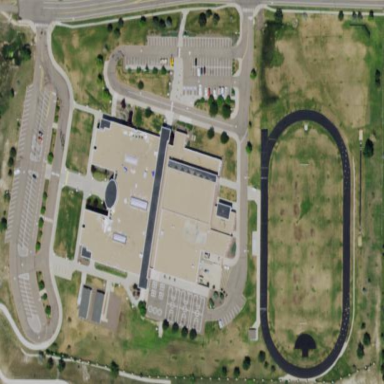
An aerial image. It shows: School.